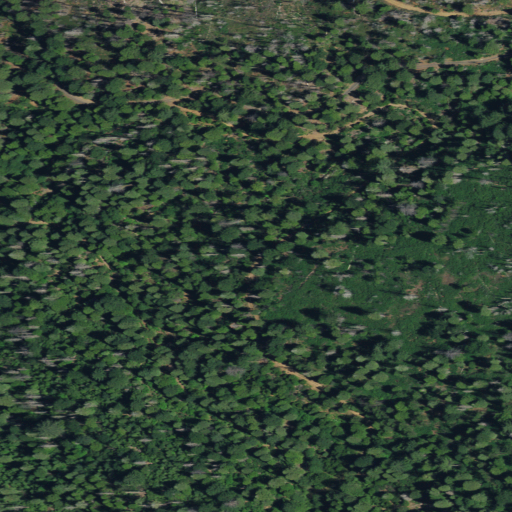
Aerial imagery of depression(s) in California named Big Creek Basin containing evergreen forest, shrub, and grassland